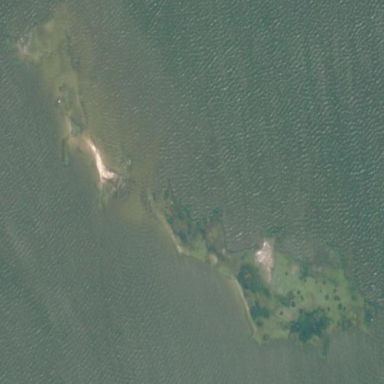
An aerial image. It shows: Islet.